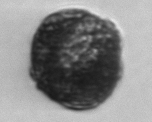
Label: Alexandrium_catenella